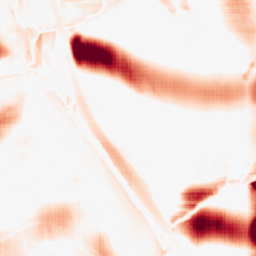
Category: morphological
Decomposition family: rolling_ball
Decomposition parameters: radius: 25
Upsampling method: sinc_blackman
Upsampling parameters: scale: 4
kernel_size: 8
Upsampling scale: 4